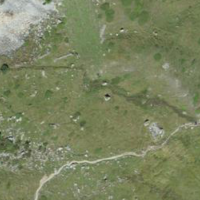
EUNIS habitat code: 26
Species observed at this site:
Rhododendron ferrugineum
Saxifraga aizoides